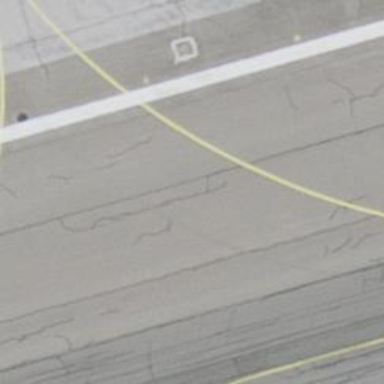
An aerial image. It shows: Image of taxiway at airport.